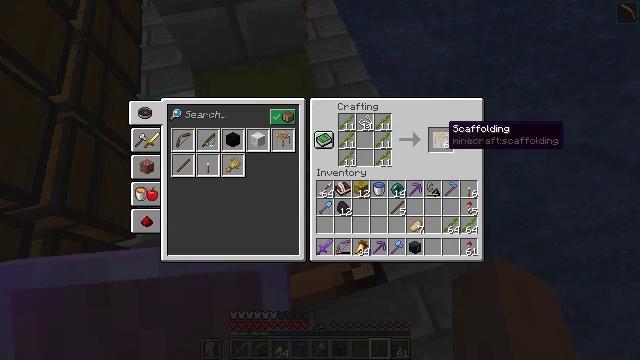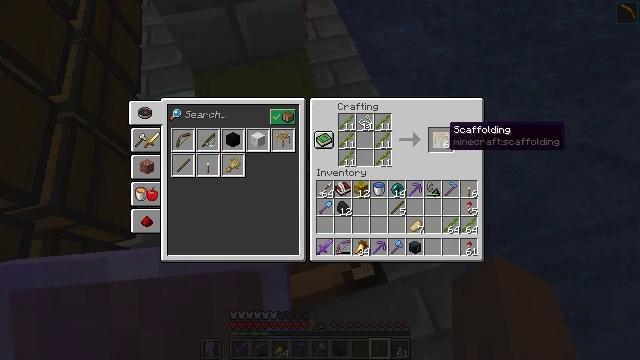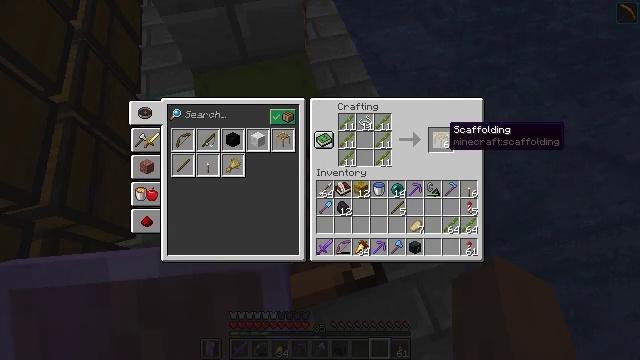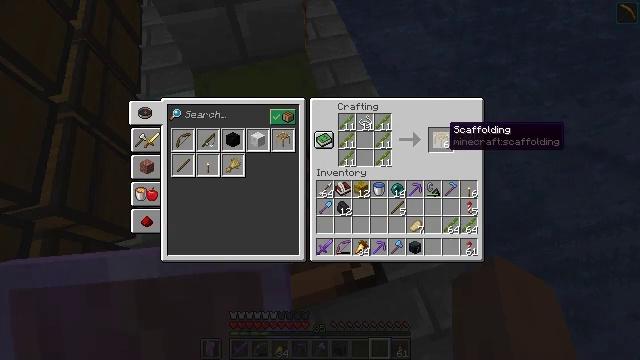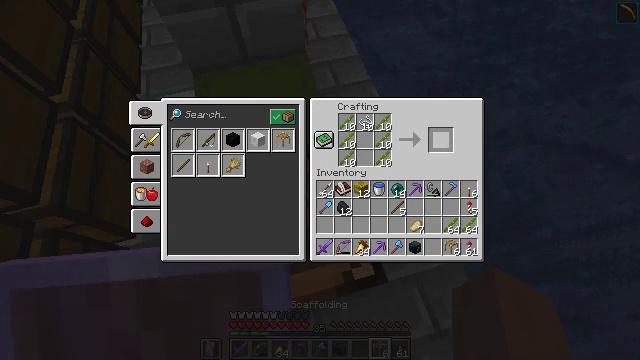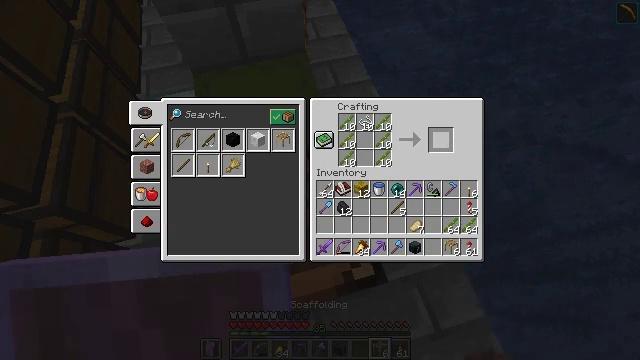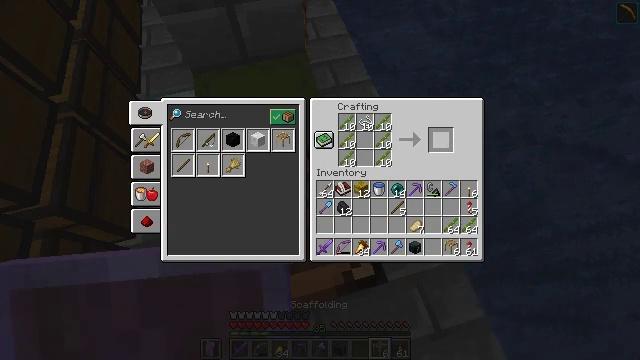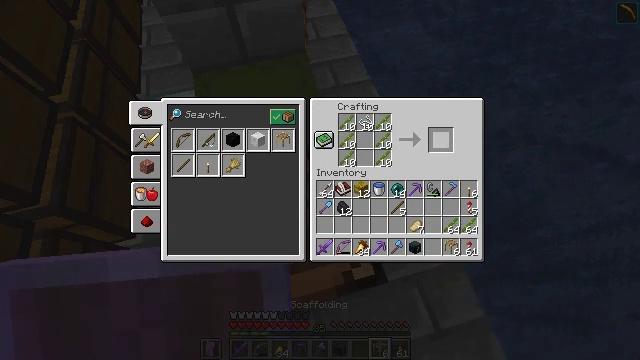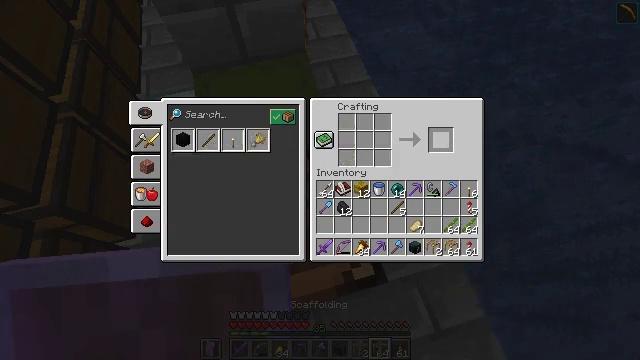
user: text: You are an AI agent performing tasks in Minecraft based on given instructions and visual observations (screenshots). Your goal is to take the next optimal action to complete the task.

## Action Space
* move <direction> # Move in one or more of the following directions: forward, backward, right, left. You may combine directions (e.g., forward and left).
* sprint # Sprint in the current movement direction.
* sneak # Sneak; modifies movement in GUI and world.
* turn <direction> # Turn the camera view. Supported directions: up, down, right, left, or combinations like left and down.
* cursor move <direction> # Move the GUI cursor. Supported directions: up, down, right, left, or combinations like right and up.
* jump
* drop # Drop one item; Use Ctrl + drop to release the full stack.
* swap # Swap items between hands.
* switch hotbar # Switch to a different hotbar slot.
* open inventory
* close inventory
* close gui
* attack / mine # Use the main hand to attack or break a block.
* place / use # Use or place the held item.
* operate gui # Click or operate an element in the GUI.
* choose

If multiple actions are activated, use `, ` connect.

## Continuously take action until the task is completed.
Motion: motion action
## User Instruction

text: Make a scaffolding item with bamboo and string.
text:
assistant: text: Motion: sneak
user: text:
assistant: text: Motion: sneak
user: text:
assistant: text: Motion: sneak
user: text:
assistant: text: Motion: sneak, operate gui
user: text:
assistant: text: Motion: sneak, operate gui
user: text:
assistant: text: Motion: sneak, operate gui
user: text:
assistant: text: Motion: sneak, operate gui
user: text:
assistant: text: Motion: sneak, operate gui
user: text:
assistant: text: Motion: sneak, operate gui